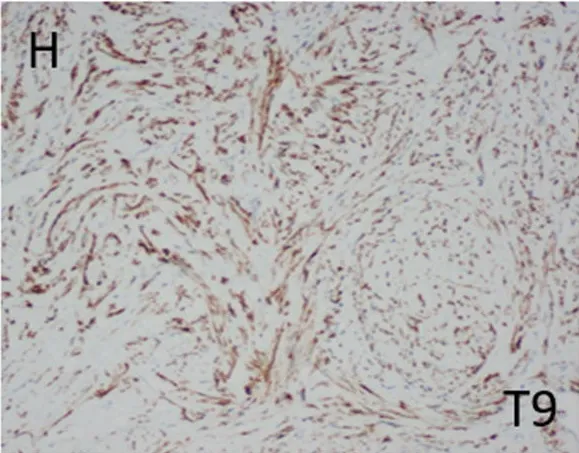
Staining of Specimens. Histopathologic features of the T9 biopsy and intraoperative femur stabilization specimens, indicated in lower right corners. H; Scattered positive immunohistochemical staining for OSCAR cytokeratin, x200.
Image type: pathology (immunostaining)